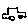
Label: car